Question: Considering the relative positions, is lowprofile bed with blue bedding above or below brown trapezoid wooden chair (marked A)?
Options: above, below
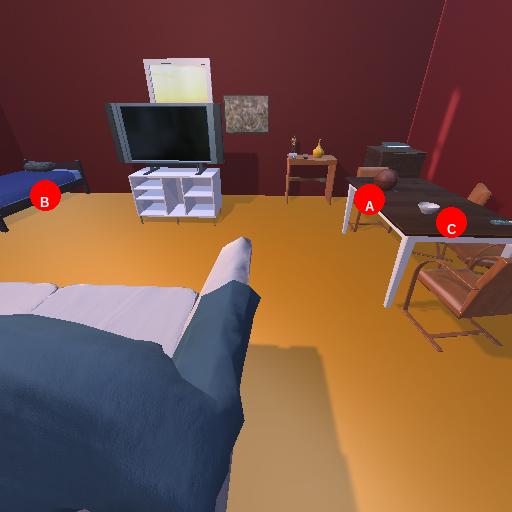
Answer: above